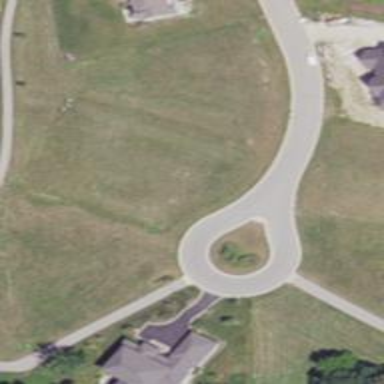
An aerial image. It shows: Turning loop on the road.